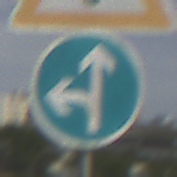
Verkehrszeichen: VorgeschriebeneFahrtrichtungGeradeausOderLinks
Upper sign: Lichtzeichenanlage
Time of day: MorningAfternoon
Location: Outdoor (Suburban)
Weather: PartlyCloudy
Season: NotSpecified
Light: Natural